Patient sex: M
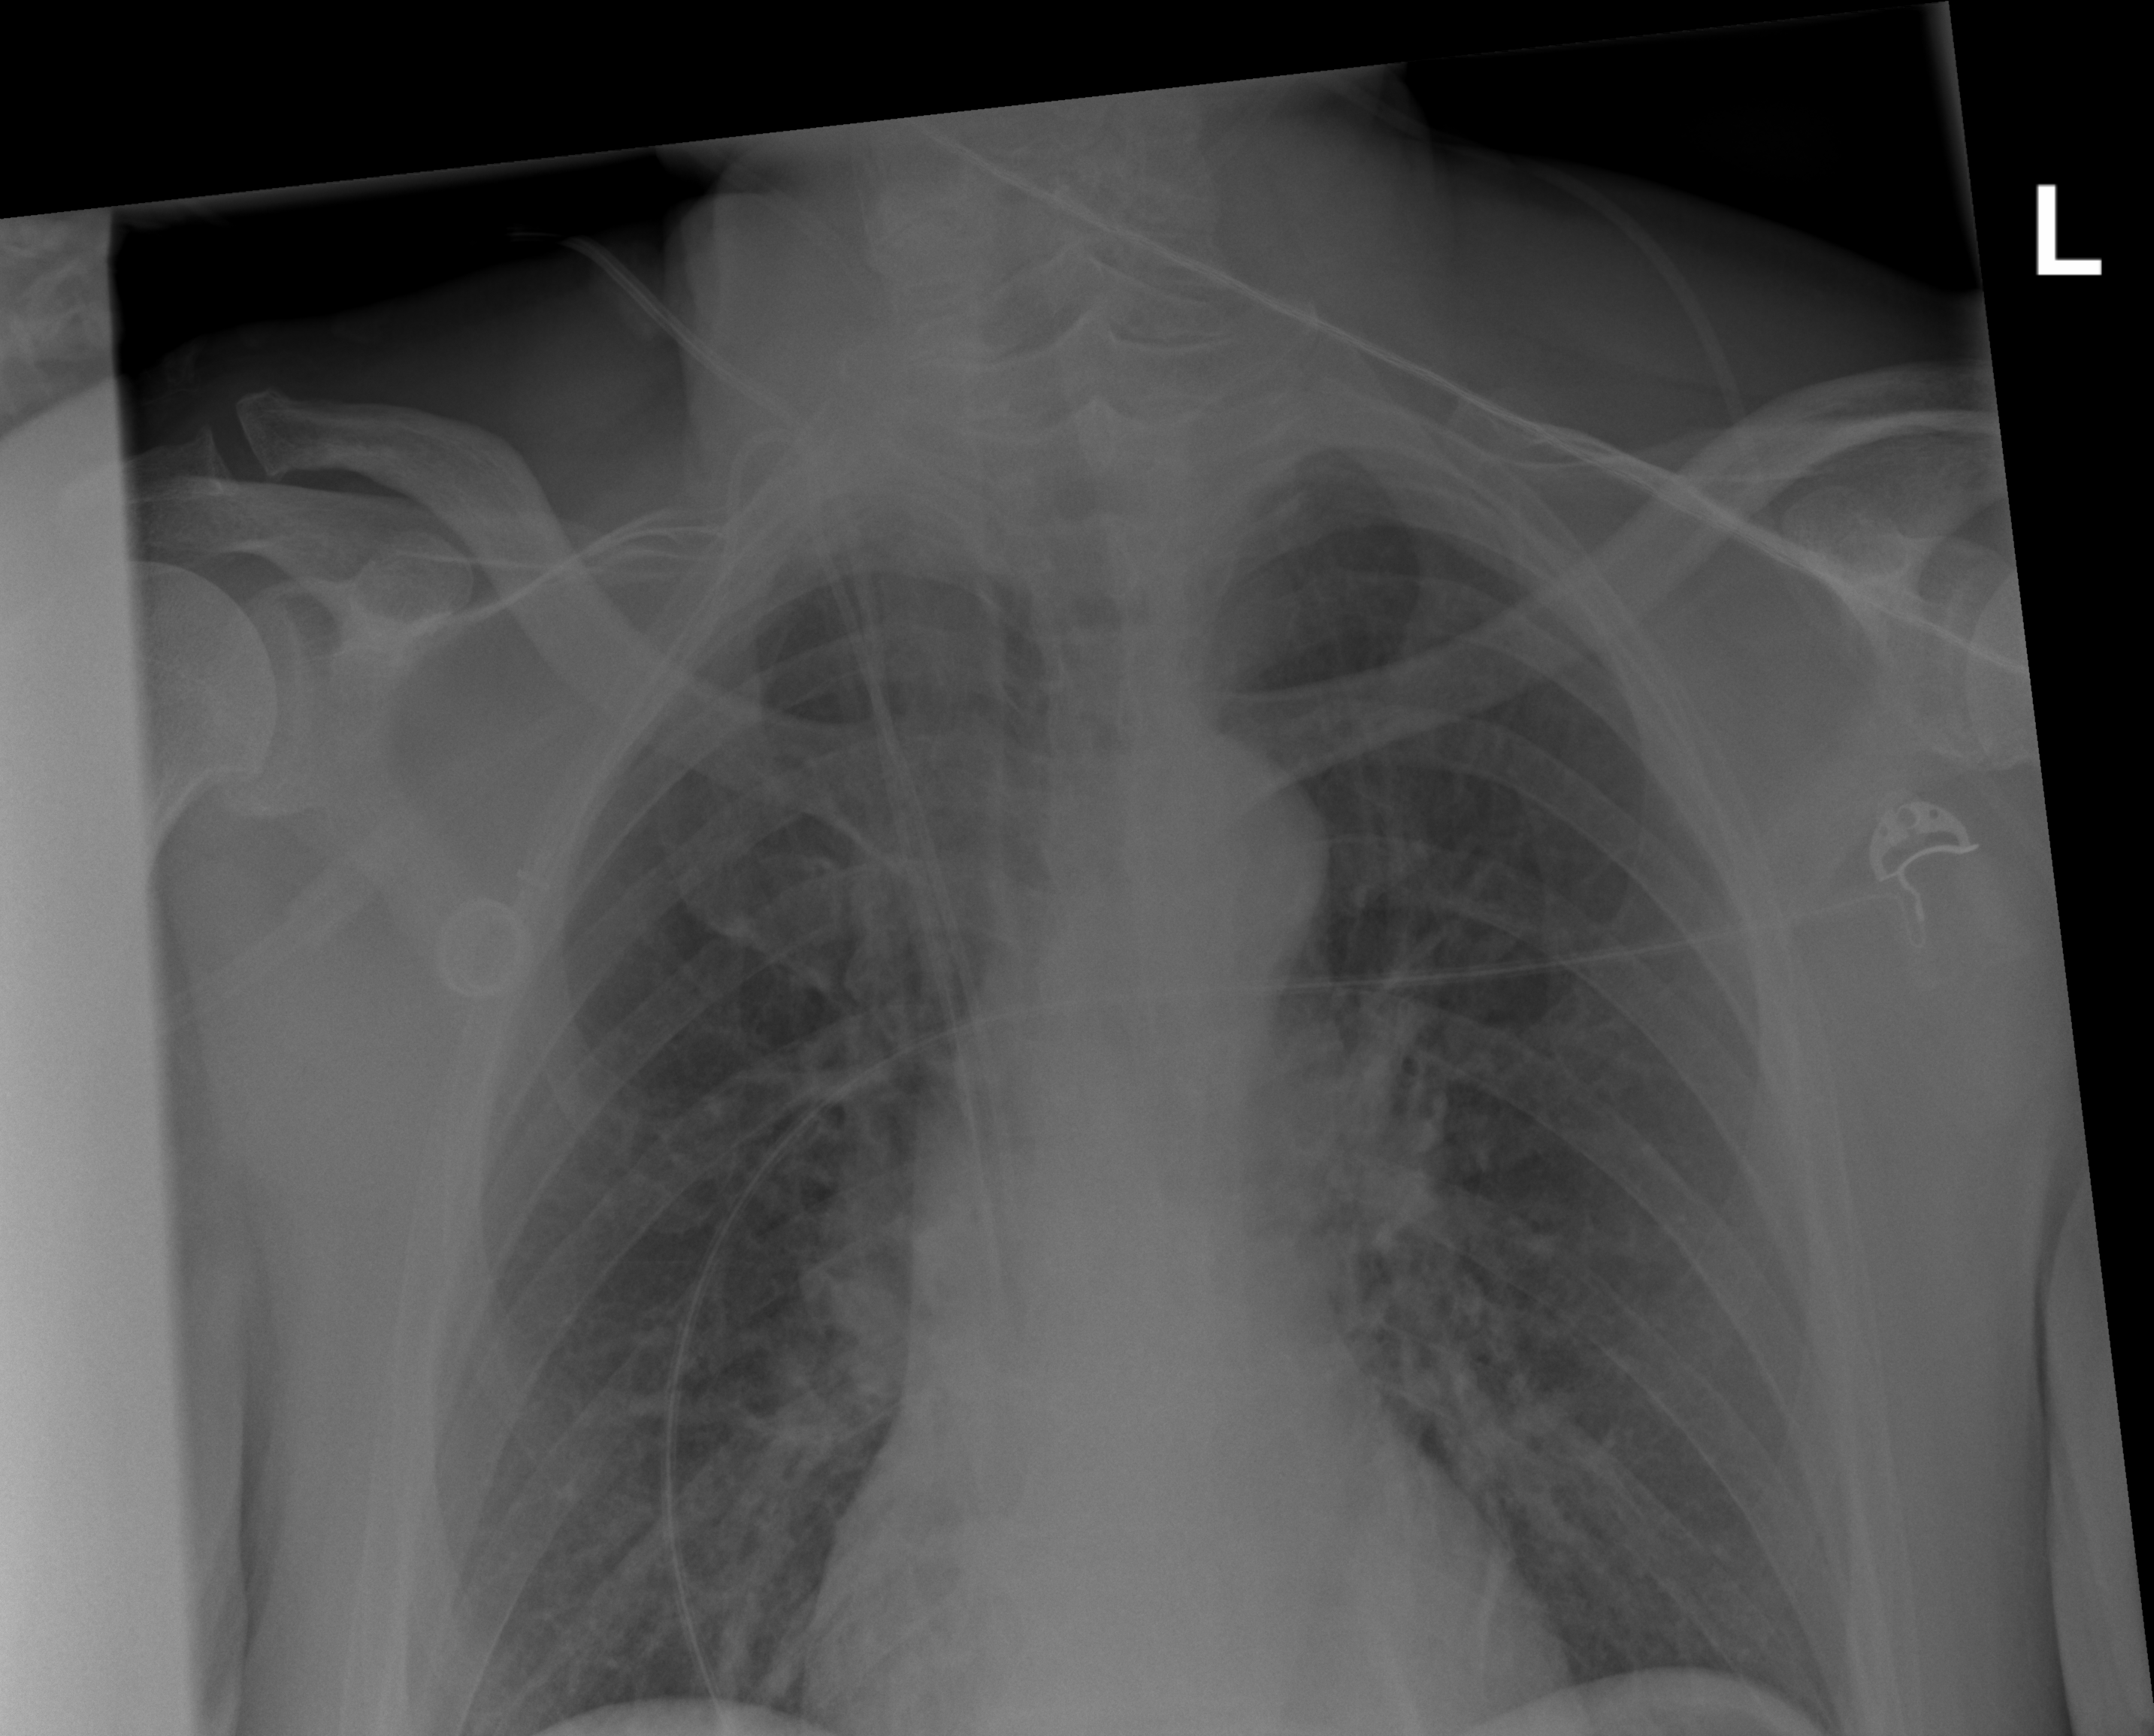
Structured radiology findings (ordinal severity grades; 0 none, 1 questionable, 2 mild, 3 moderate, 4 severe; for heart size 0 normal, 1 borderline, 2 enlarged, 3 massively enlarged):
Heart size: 0
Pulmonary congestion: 1
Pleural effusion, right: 0
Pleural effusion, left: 0
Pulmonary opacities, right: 0
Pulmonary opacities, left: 0
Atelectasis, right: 2
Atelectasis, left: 2